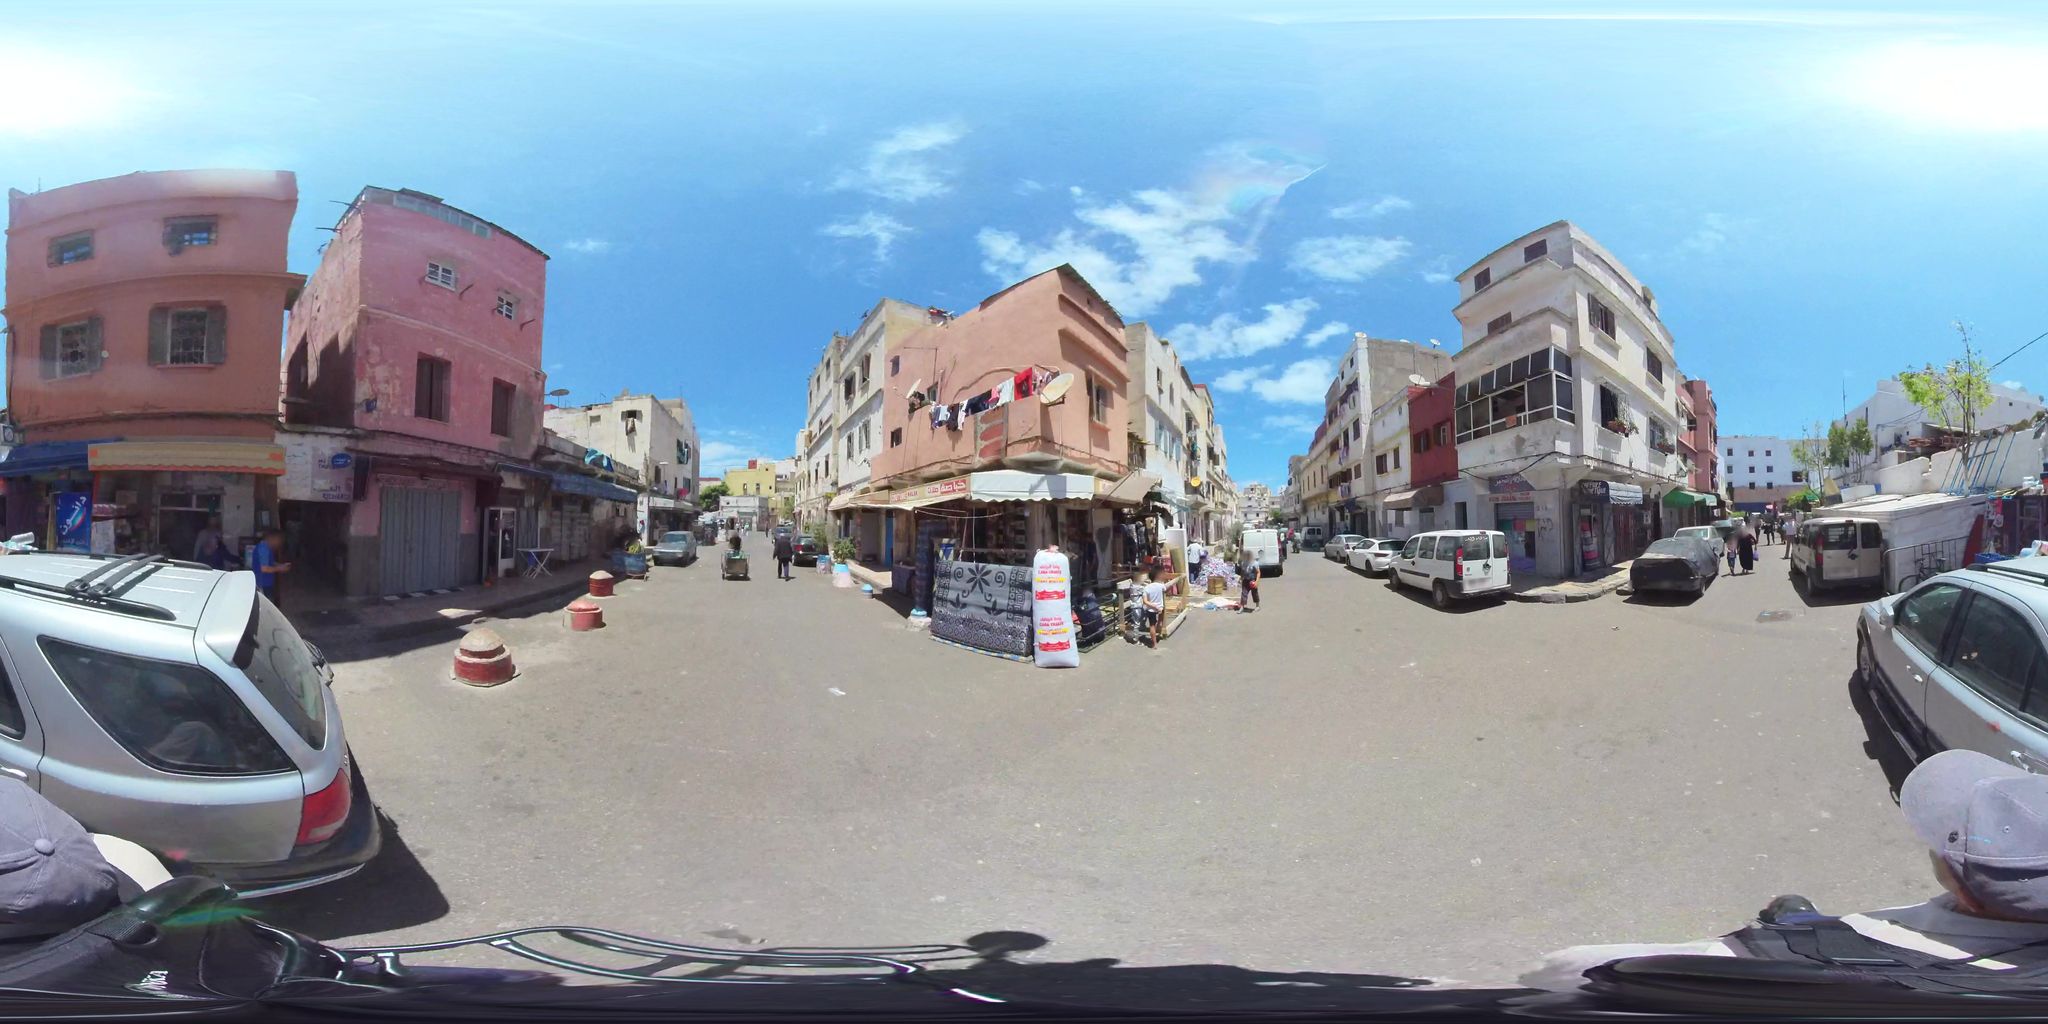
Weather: clear
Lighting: day
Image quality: good
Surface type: driving surface
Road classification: residential
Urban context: urban centre
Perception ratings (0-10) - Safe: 3.59, Lively: 6.28, Beautiful: 2.88, Boring: 4.82, Depressing: 7.93, Wealthy: 4.38